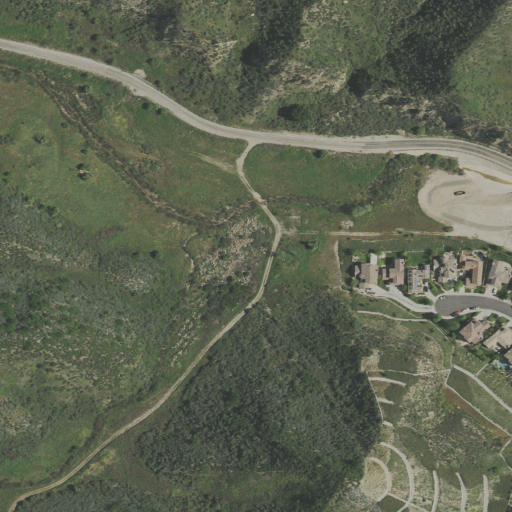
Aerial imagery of valley in California named Wickham Canyon containing shrub, open development, medium intensity development, and low intensity development